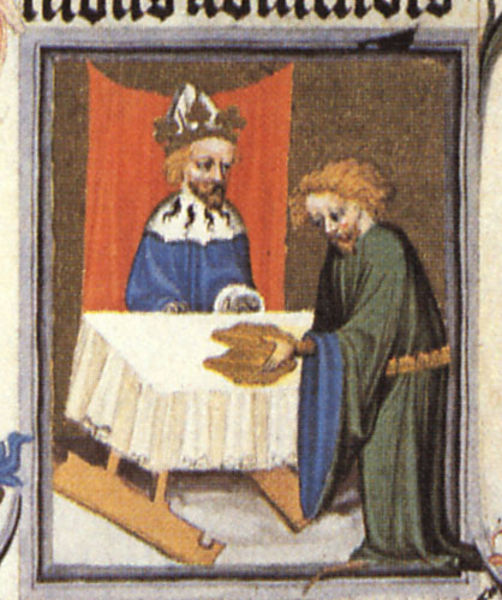
Titel: Die Goldene Bulle
Institution: Wien, Österreichische Nationalbibliothek
Schlagwörter: blau, blätter, gemälde, mann, umhang, weiß, grün, bunt, männer, tisch, gürtel, rot, bart, diener, pelz, rahmen, ärmel, vorhang, gewand, kutte, mantel, decke, krone, zwei, könig, brot, buch, text, mittelalter, schüsseln, gabe, handschrift, ware, buchmalerei, roter vorhang